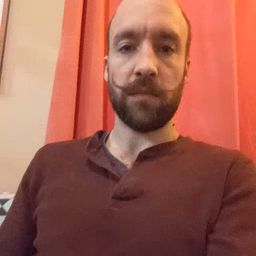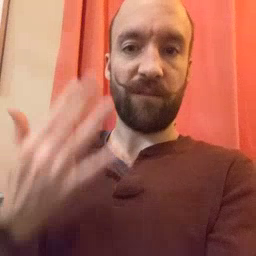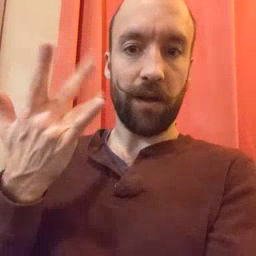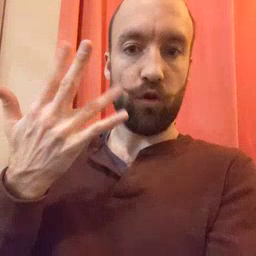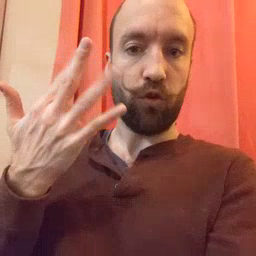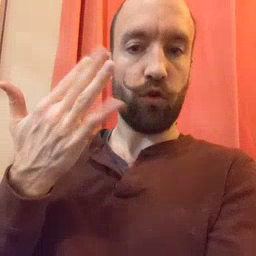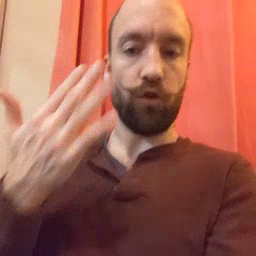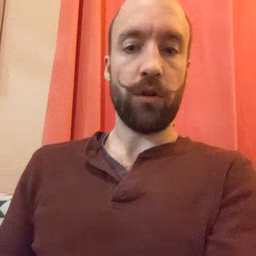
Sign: finger